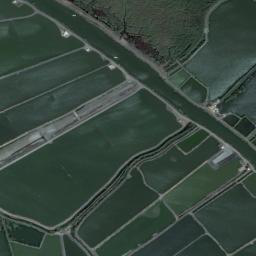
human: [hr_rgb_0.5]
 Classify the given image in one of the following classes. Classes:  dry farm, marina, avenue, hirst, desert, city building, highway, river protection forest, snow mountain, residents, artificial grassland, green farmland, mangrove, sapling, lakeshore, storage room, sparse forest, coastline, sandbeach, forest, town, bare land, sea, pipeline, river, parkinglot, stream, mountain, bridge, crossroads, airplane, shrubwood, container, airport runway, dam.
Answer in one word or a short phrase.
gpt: green farmland